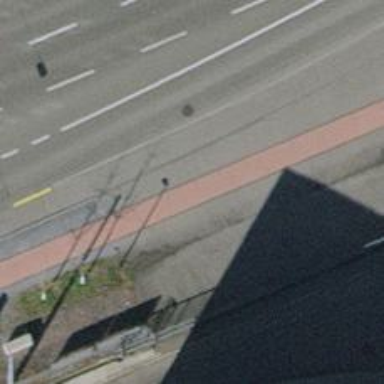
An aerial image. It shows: Asphalt cycleway.